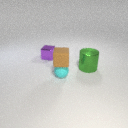
large green metal cylinder behind small cyan rubber sphere